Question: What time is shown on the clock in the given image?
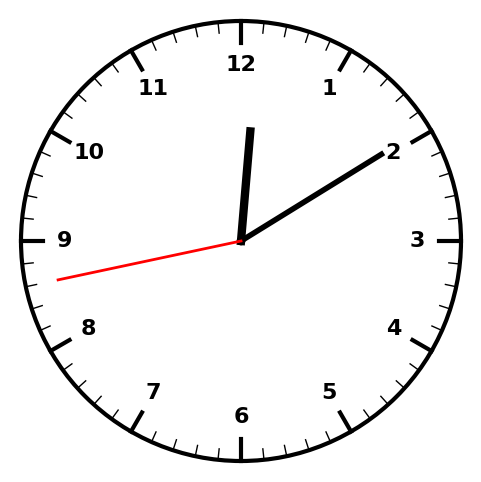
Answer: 12:09:43